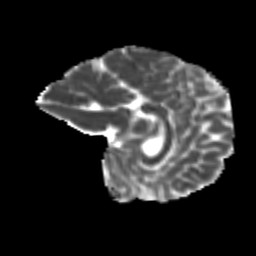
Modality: MD
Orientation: sagittal
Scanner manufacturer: siemens
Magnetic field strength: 3 T
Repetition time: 9.2 s
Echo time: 0.084 s